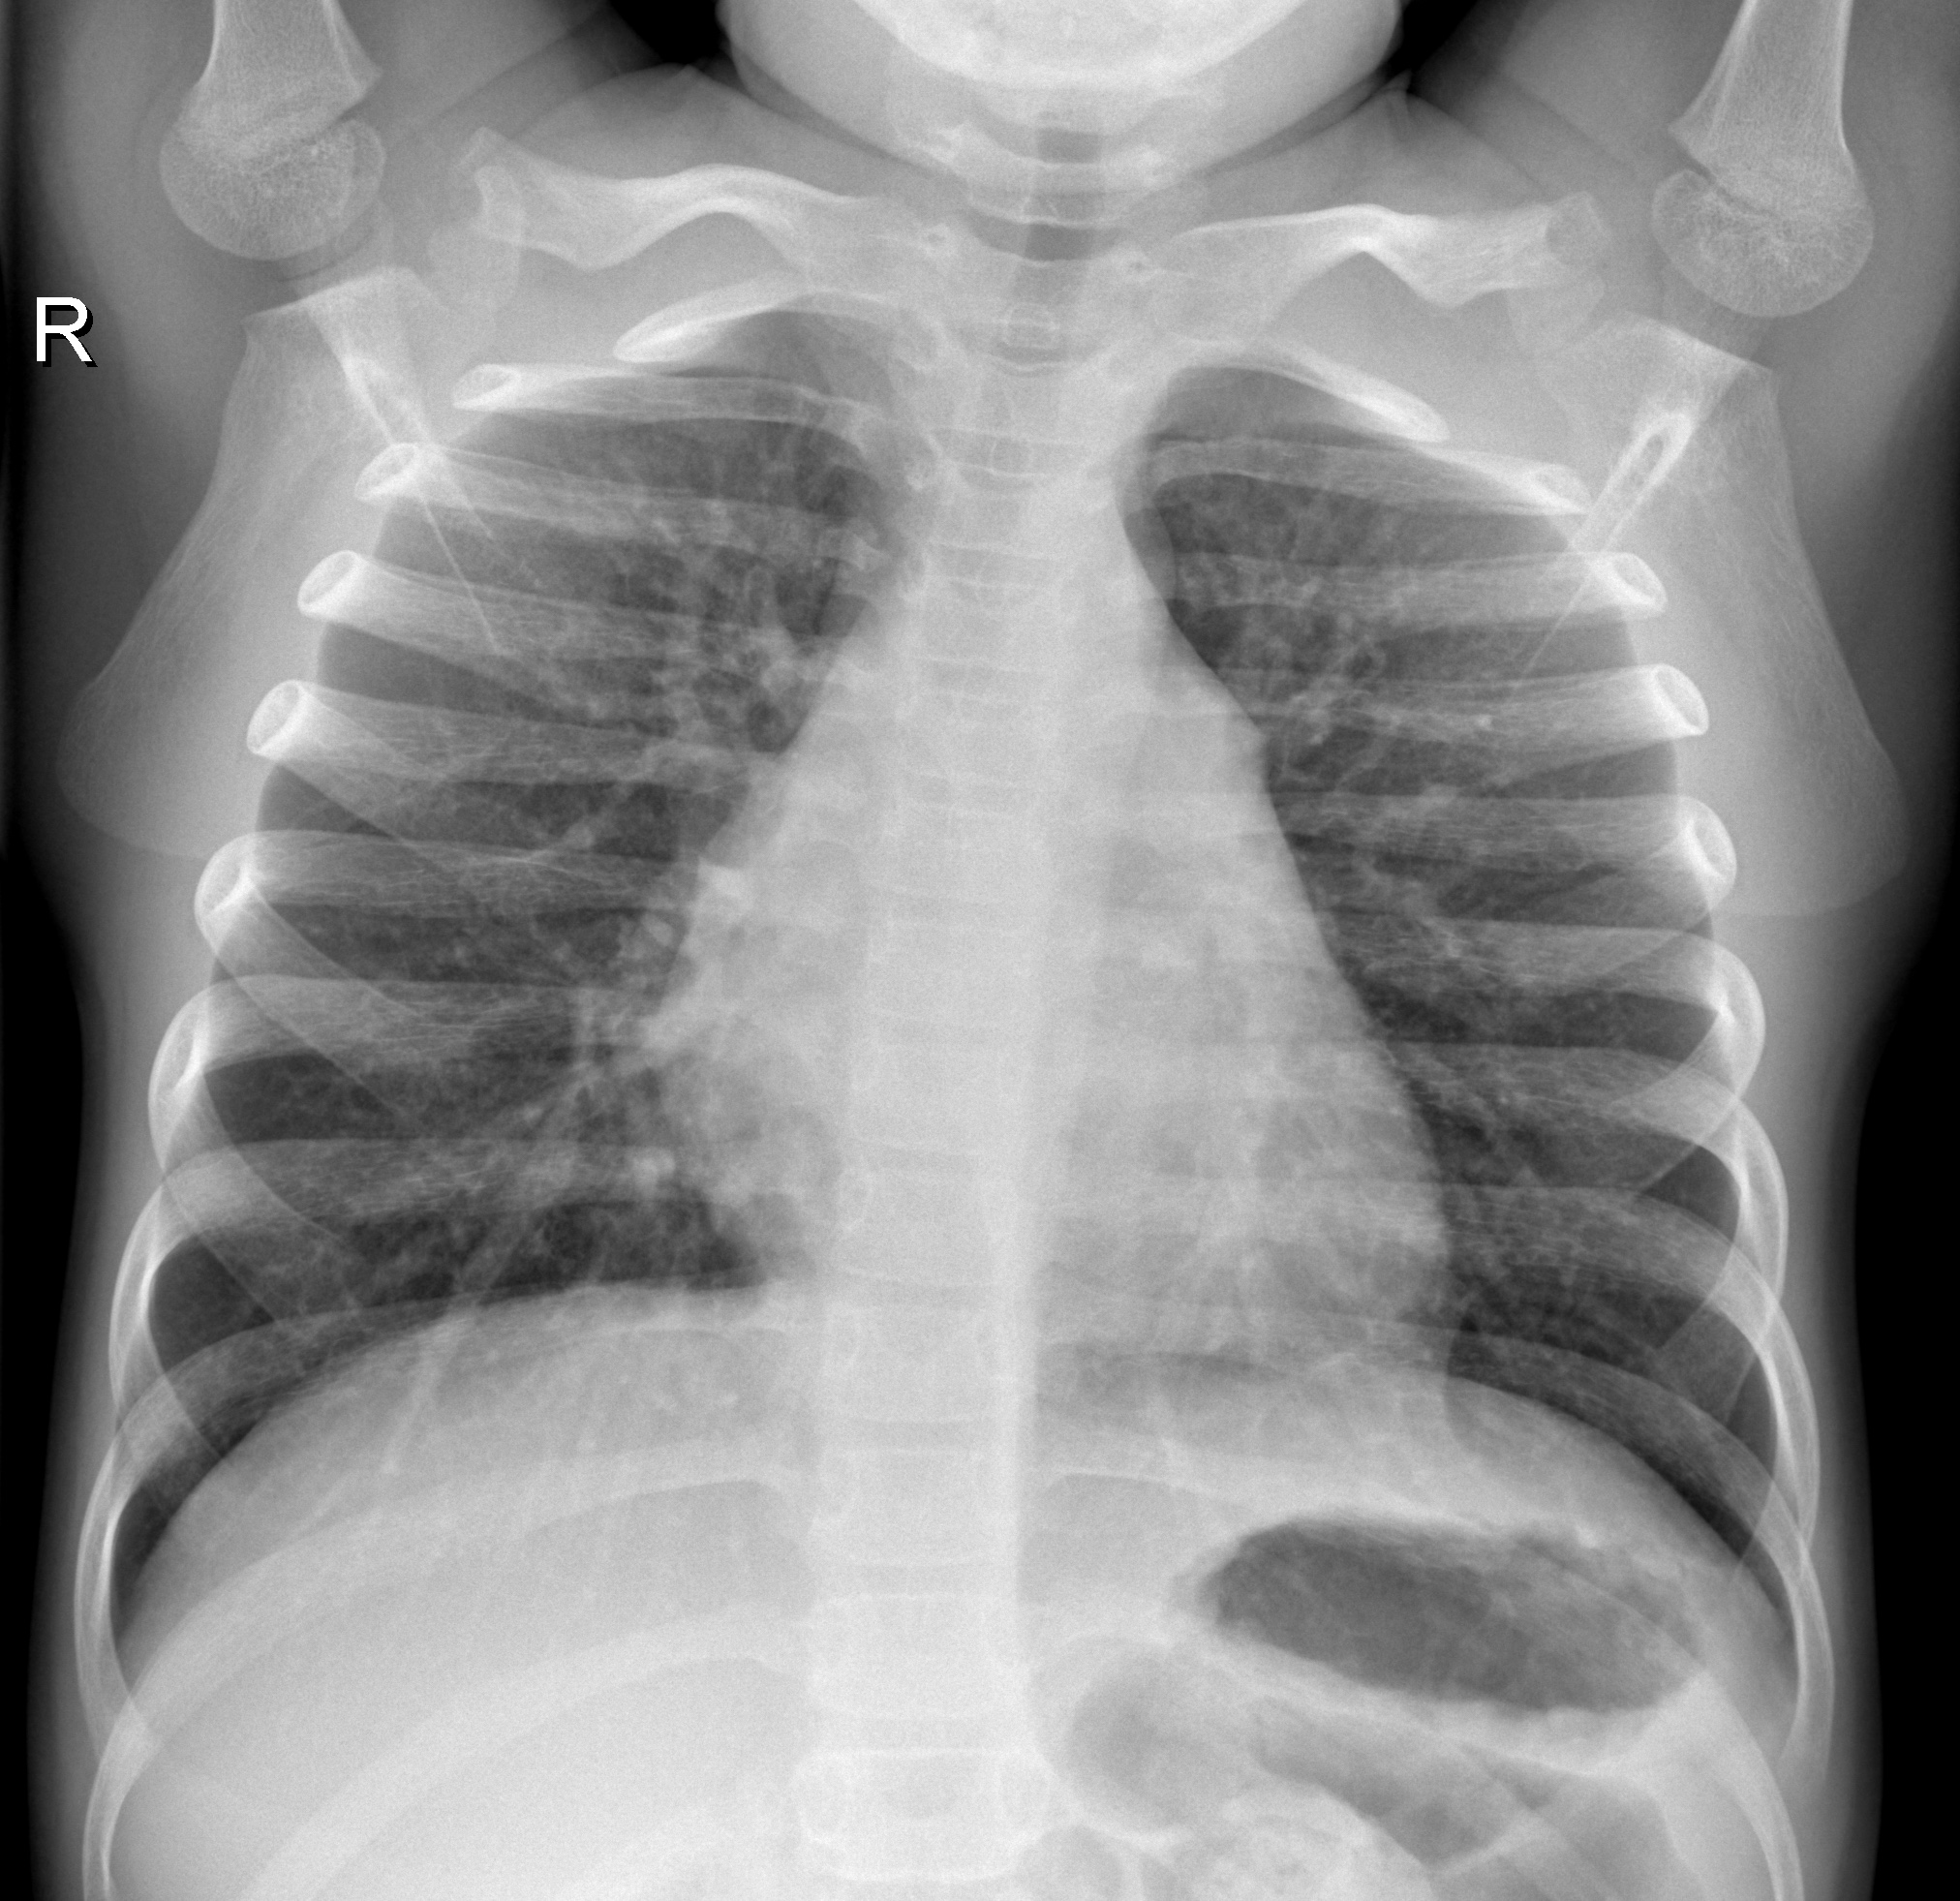
Diagnosis: NORMAL